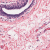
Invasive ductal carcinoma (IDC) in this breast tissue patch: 0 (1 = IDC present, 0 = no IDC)